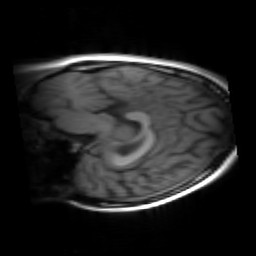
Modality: inplaneT1
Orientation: sagittal
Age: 22
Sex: female
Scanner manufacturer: siemens
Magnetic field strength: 3 T
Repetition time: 1.2 s
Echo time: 0.00251 s